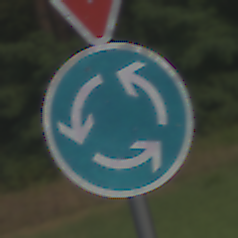
Verkehrszeichen: Kreisverkehr
Zusatzzeichen oben: VorfahrtGewaehren
Umgebung: Outdoor, Nature
Tageszeit: SunriseSunset
Wetter: PartlyCloudy
Licht: Natural
Jahreszeit: NotSpecified
Kontrast: MediumContrast